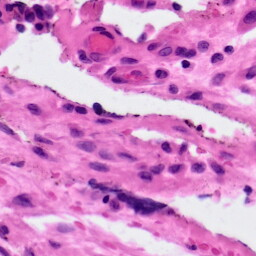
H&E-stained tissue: Ovarian